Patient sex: M
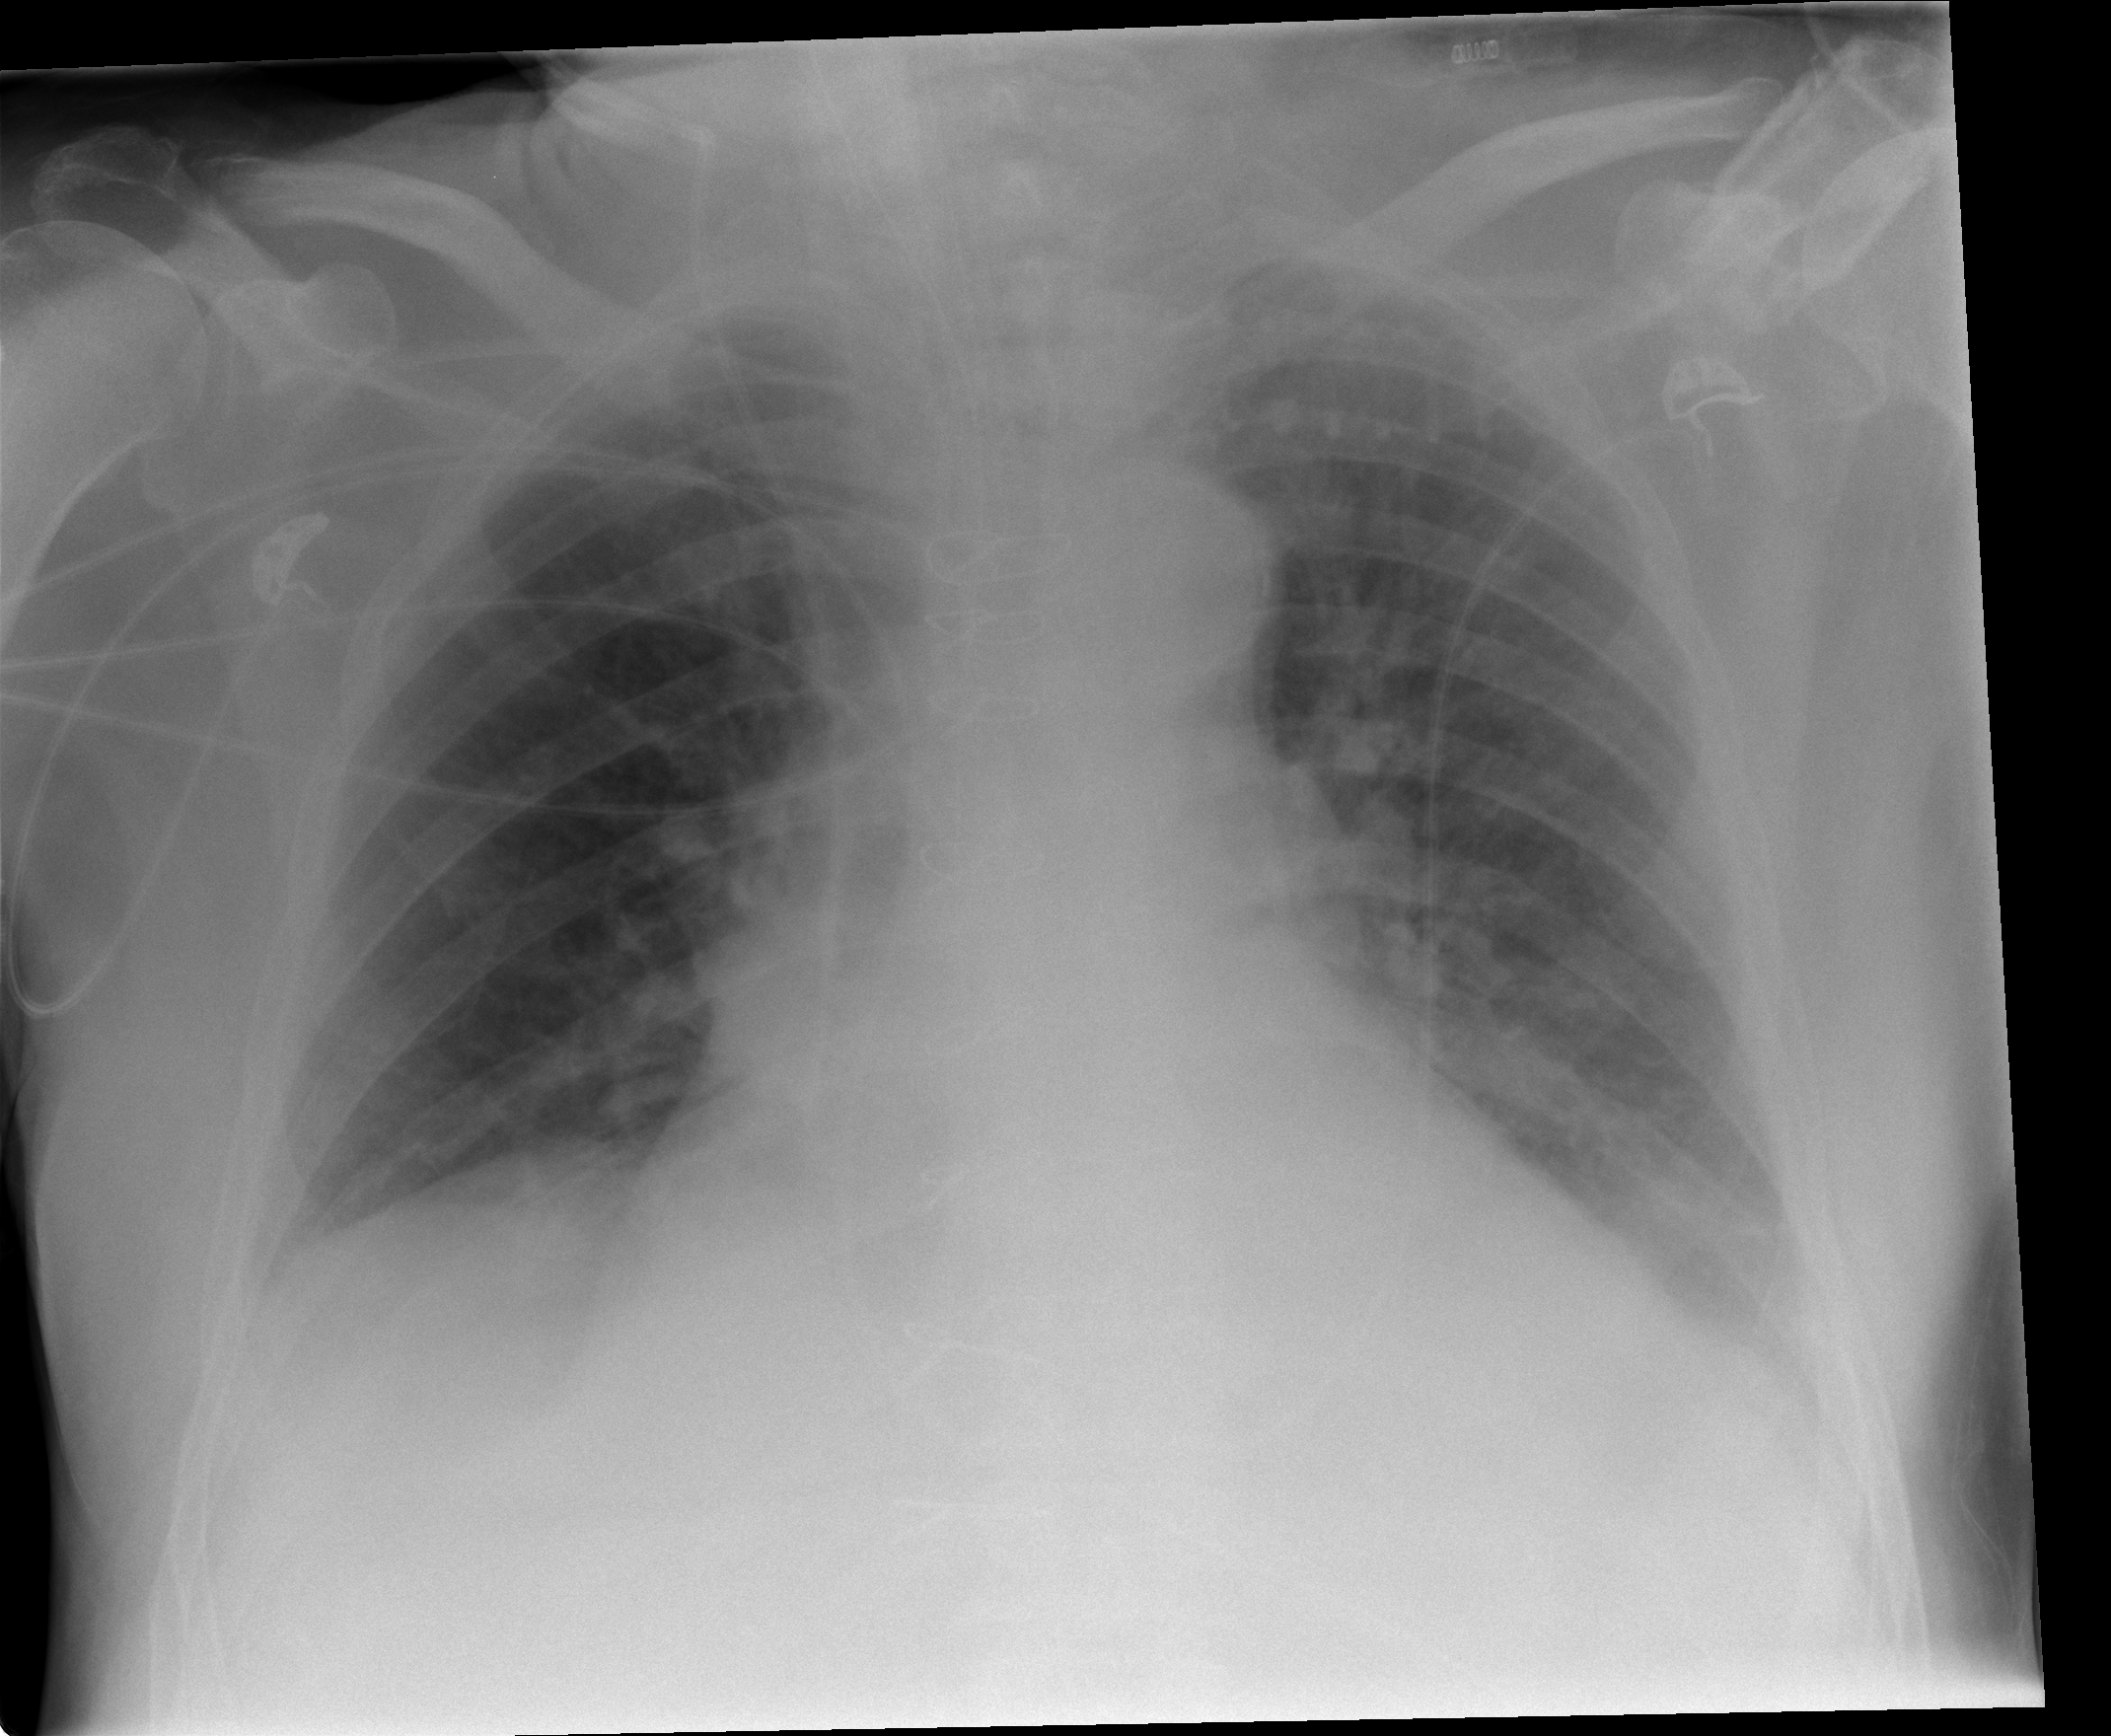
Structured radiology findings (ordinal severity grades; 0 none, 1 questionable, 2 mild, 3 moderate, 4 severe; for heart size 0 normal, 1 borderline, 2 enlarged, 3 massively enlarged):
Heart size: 2
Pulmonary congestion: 0
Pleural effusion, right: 0
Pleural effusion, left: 2
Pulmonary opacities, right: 0
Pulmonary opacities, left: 0
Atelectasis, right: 0
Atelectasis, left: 0